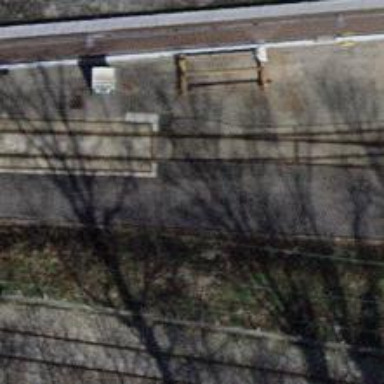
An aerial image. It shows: Railway switch.